Question: I've a simple layout that I know how to do it with a horizontal stackview. But for learning purpouses I want to know if it is posible to code using AutoLayout constraints.
The layout is simple, it's a rectangular row that contains an image and a label.
The problem is that the label can have multiple lines and be bigger than the icon.
The desired layout is that image and label had to be centered in Y axis and the bigger height one have a margin of 8 points at top/bottom.

<URL>
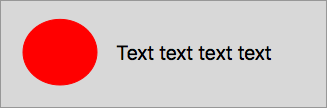
Answer: You should give the image and the label a margin constraint for both top and bottom. Use as relation for these margin constraints.